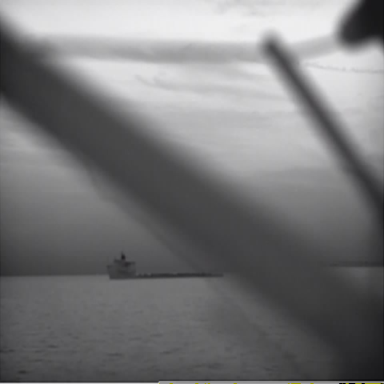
There is a liner in the infrared image.